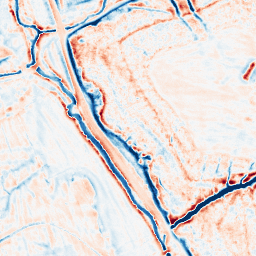
Category: edge_preserving
Decomposition family: bilateral
Decomposition parameters: d: 15
sigma_color: 150
sigma_space: 25
Upsampling method: edge_directed
Upsampling parameters: scale: 2
Upsampling scale: 2